Interaction volume radius: 10 \u00c5
Interaction volume height: 35 \u00c5
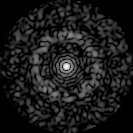
Disorder parameter: 0.8379